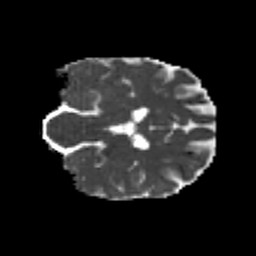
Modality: MD
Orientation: coronal
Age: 23
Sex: female
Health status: healthy
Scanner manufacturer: philips
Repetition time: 7.391 s
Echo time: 0.08599 s